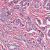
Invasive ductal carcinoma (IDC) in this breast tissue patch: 1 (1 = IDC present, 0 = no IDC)